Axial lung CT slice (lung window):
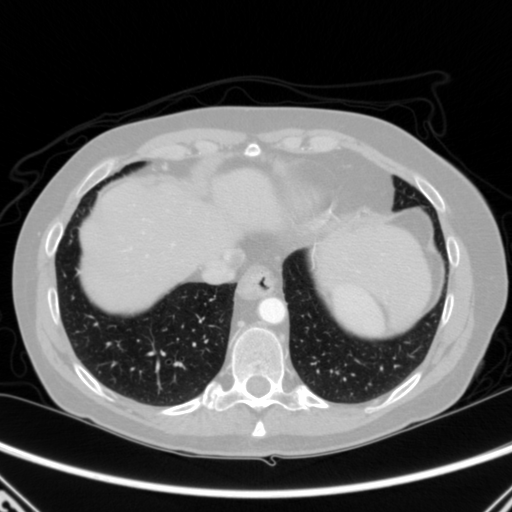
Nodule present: no